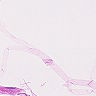
Metastatic tissue present: no